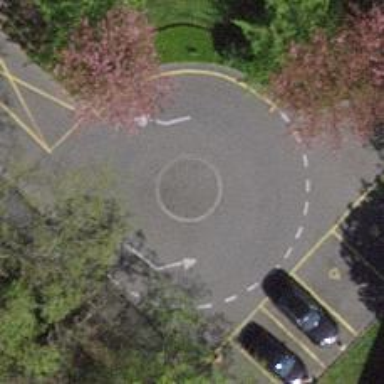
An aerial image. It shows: Mini roundabout on the road.